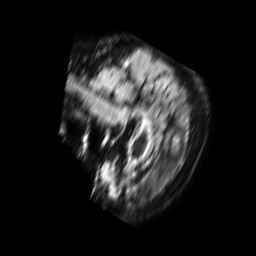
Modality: FLAIR
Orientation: sagittal
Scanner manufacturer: philips
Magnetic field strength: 1.5 T
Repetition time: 6 s
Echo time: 0.1017 s